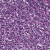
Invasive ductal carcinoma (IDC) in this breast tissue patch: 1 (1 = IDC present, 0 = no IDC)